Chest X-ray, AP view. Patient: 56 years old, sex F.
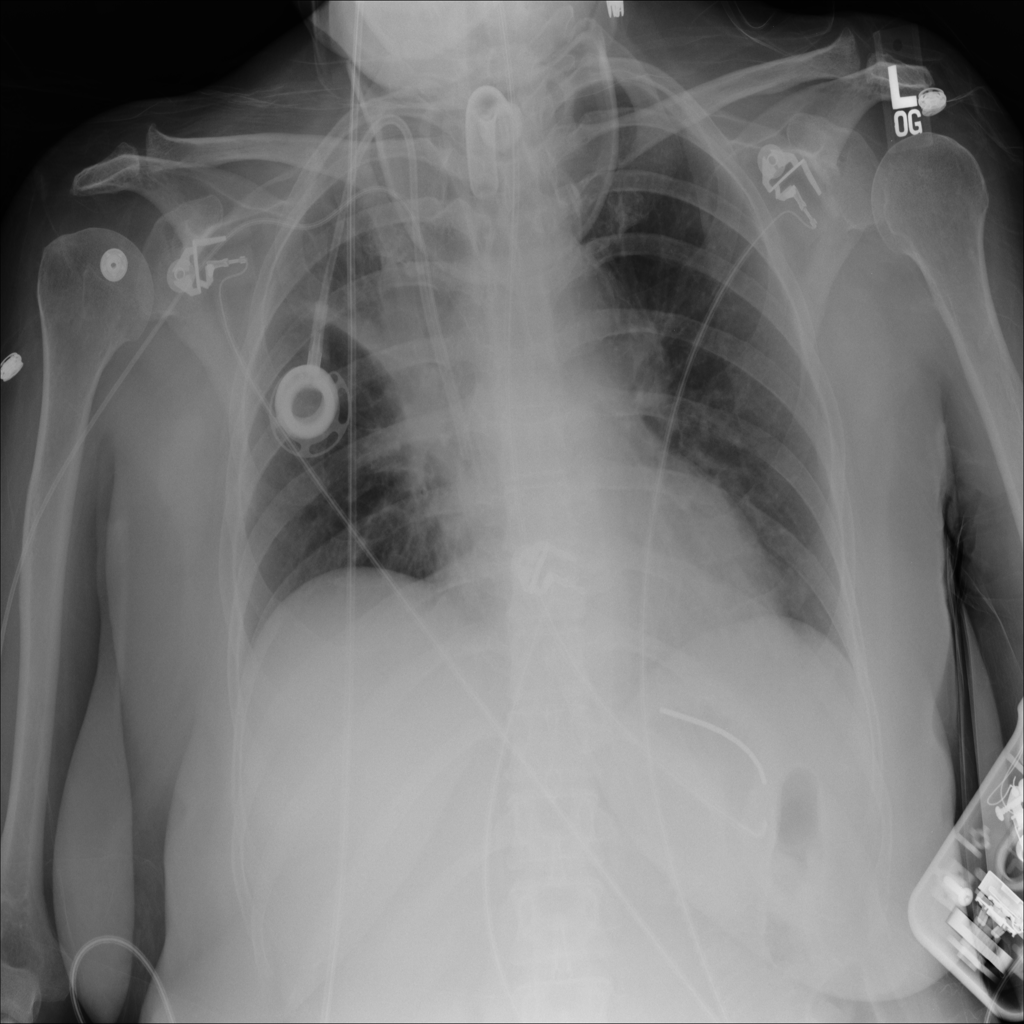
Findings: No Finding